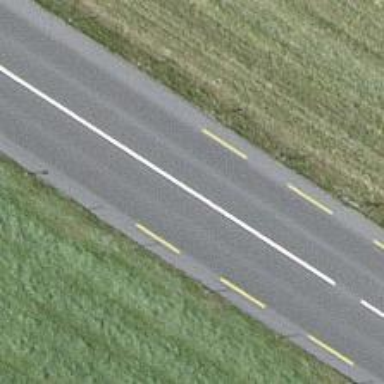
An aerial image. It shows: Primary highway with asphalt surface and designated lane for cyclists.